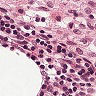
Metastatic tissue present: no